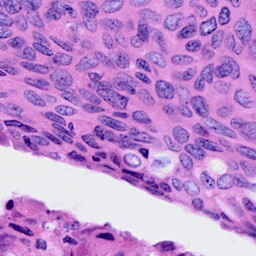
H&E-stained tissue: Cervix